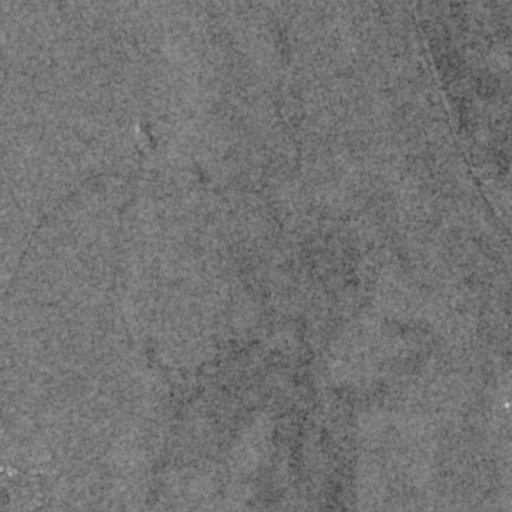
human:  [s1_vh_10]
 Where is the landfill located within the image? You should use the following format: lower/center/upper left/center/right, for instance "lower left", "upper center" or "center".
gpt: The landfill is located in the upper left of the image.
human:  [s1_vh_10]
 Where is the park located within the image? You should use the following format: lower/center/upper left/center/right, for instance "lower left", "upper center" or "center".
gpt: The park is located in the lower left of the image.
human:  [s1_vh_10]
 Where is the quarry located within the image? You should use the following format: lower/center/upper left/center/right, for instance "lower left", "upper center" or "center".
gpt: There is no quarry in the image.

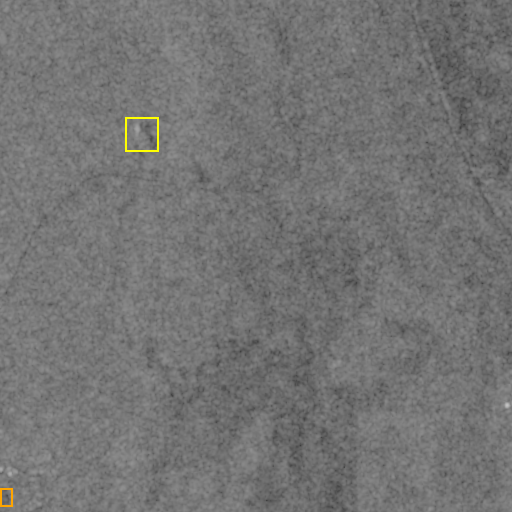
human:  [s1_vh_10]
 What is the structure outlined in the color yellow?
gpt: The structure outlined in yellow is a landfill.
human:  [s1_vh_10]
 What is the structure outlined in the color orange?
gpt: The structure outlined in orange is a park.
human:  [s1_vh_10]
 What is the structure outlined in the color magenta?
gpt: There is no magenta outline.